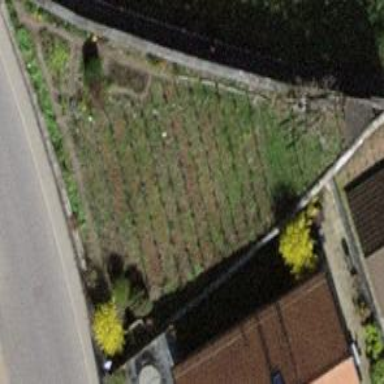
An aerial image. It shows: Vineyard.